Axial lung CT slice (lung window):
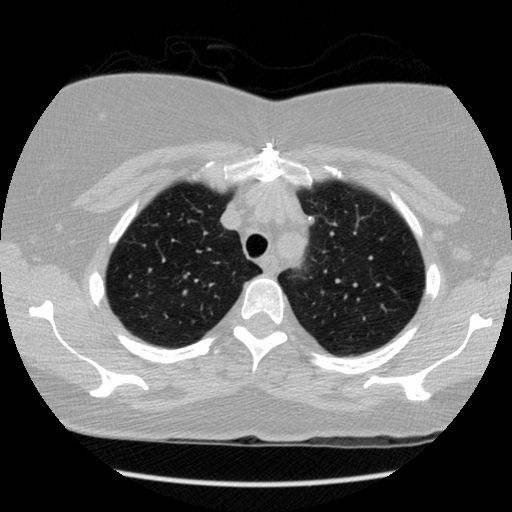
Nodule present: no